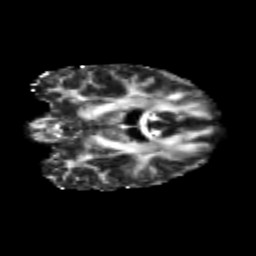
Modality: FA
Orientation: coronal
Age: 25
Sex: female
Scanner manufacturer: siemens
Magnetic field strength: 3 T
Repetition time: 3.5 s
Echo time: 0.113 s